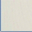
Piece: xx